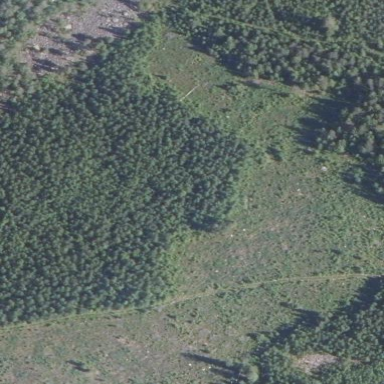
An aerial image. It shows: Clearcut area with scrub vegetation.